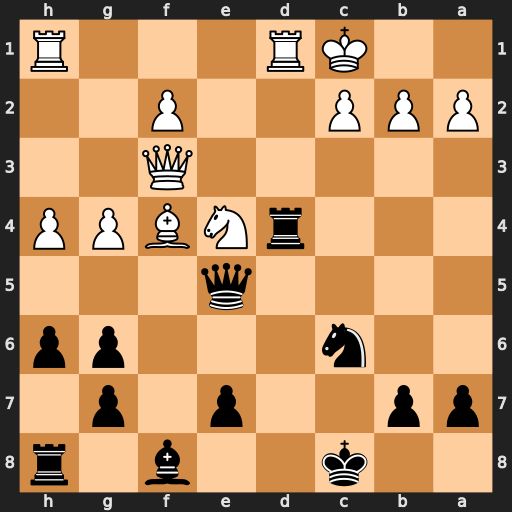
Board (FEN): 2k2b1r/pp2p1p1/2n3pp/4q3/3rNBPP/5Q2/PPP2P2/2KR3R
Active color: b
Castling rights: -
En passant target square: -
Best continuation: Qxe4 Qxe4 Rxe4